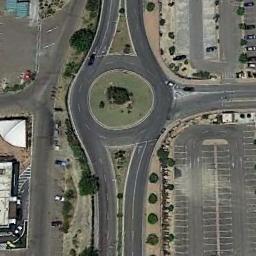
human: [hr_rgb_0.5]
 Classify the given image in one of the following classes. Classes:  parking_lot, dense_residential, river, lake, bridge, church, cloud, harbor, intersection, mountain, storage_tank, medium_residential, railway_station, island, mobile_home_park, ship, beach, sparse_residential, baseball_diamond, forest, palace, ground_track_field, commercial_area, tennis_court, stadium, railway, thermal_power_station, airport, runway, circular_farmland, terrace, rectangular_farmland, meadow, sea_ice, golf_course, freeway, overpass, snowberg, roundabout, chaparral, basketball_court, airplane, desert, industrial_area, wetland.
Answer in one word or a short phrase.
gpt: roundabout